Question: I am new to Java EE (and to Netbeans). I have am trying to automatically generate entity classes from my mysql database... For simple relationships it works, but for the following it always fails:

i get the following error:
> Internal Exception: Exception [EclipseLink-7220] (Eclipse Persistence Services - 2.3.2.v20111125-r10461): org.eclipse.persistence.exceptions.ValidationException
Exception Description: The @JoinColumns on the annotated element [field tblExpandituresTranx] from the entity class [class entities.restaurant.TblContents] is incomplete. When the source entity class uses a composite primary key, a @JoinColumn must be specified for each join column using the @JoinColumns. Both the name and the referencedColumnName elements must be specified in each such @JoinColumn.. Please see server.log for more details.
I think... I have some error in my database or perhaps EclipseLink JPA tool is kaput!
please help!
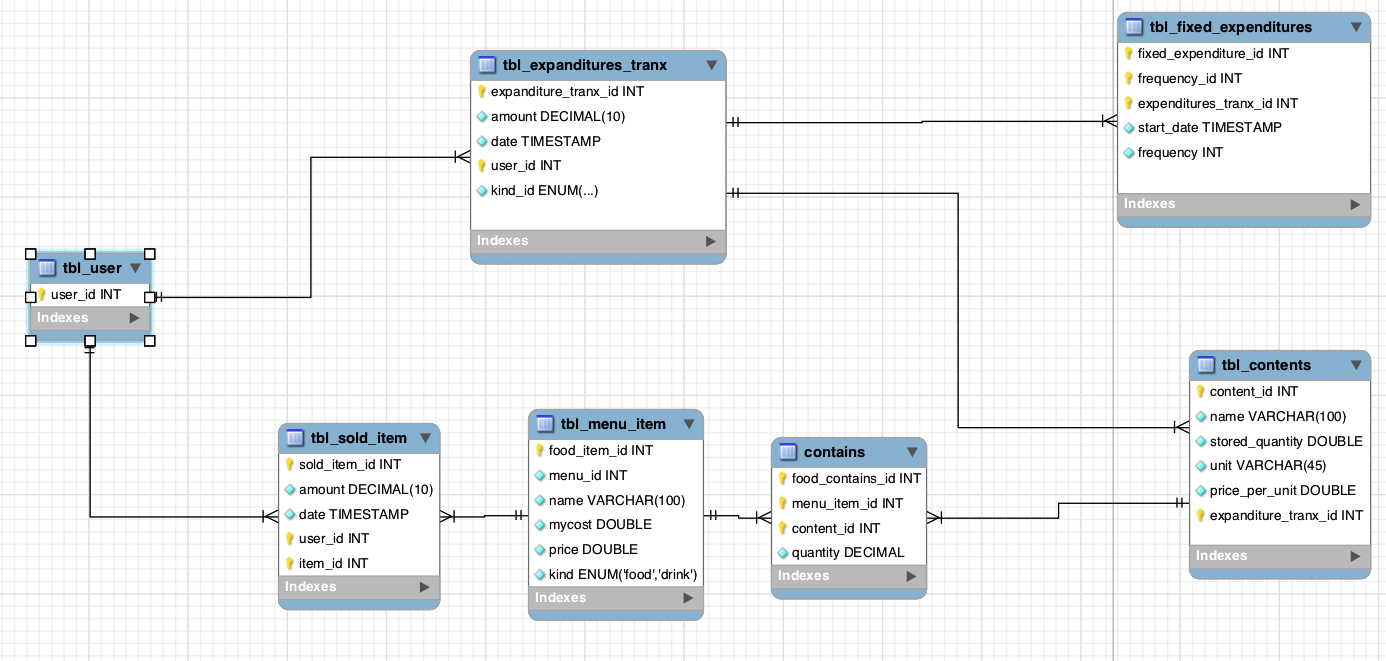
Answer: I solved the problem myself...
Apparently JPA has a problem with multiple primary keys in bridge tables. So, instead of having foreign keys as primaries I just converted them to unique indexed and everything worked just fine!! wuhu!!